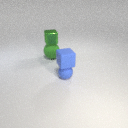
small blue rubber sphere below small blue rubber cube